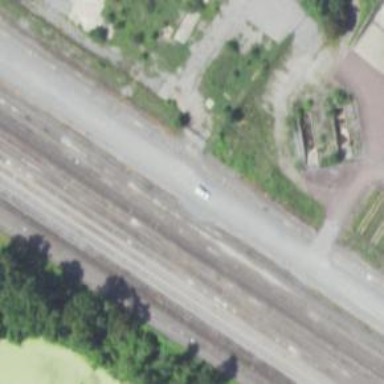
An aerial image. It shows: Disused railway.